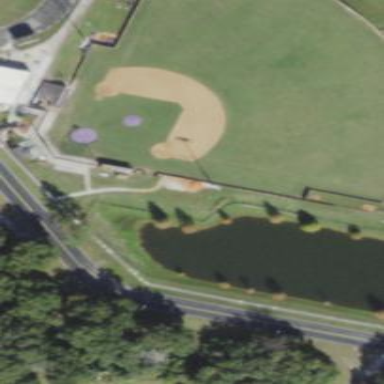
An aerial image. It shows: Baseball pitch for leisure and sports activities.